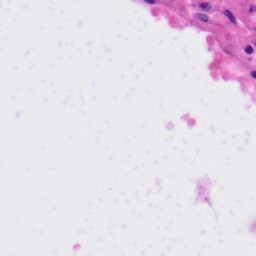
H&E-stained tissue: Liver